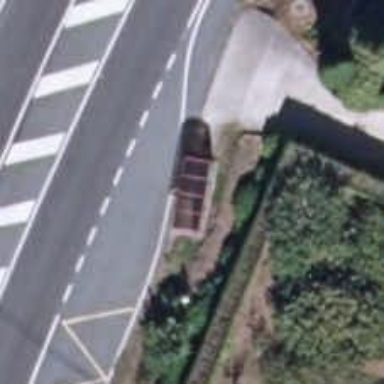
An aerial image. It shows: Bus stop with platform for public transport.